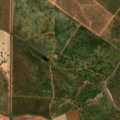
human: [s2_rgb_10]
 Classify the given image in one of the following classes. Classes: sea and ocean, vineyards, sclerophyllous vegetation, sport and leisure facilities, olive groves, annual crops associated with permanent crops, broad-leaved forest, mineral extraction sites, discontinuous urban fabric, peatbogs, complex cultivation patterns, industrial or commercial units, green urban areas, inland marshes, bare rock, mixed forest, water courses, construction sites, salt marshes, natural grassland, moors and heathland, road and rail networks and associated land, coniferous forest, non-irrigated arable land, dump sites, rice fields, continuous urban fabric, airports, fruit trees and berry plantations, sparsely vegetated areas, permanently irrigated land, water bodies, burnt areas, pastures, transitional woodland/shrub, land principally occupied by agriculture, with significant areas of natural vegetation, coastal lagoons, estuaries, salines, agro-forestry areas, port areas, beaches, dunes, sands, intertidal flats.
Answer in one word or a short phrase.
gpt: continuous urban fabric